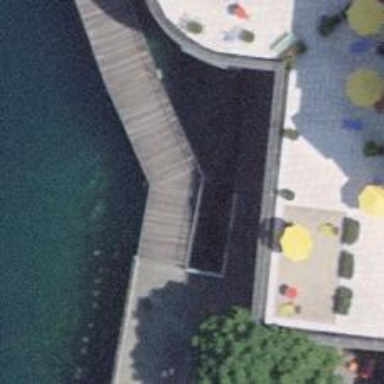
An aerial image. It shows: Footway on bridge.